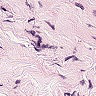
Metastatic tissue present: no